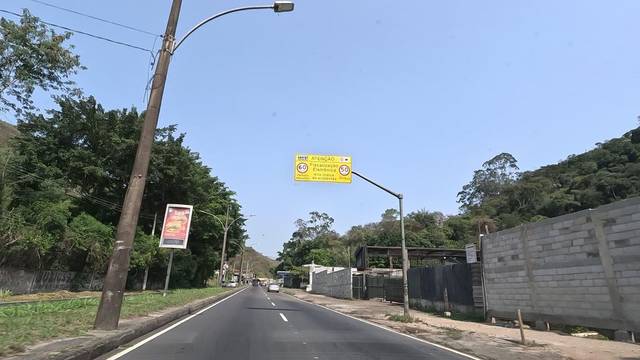
Region: Brazil
Coordinates: -22.899, -43.391